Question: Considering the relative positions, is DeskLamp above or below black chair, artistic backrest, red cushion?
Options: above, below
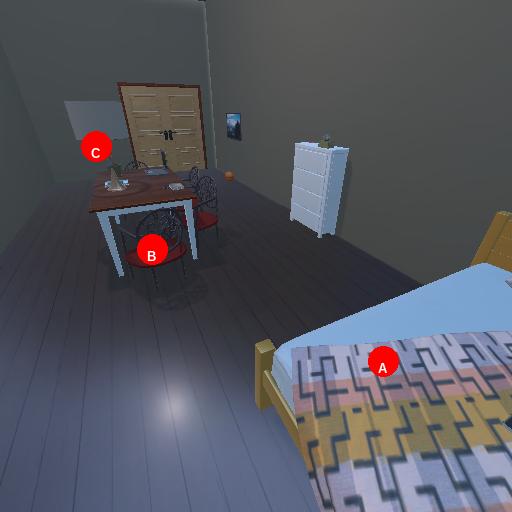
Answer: above